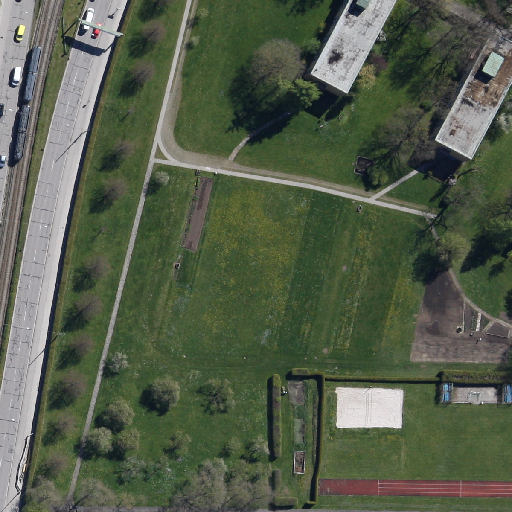
Referring expression: light-duty vehicle